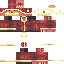
A male human skin with medium skin, wearing brown long hair dressed in a red hoodie and red pants, featuring a closed mouth.